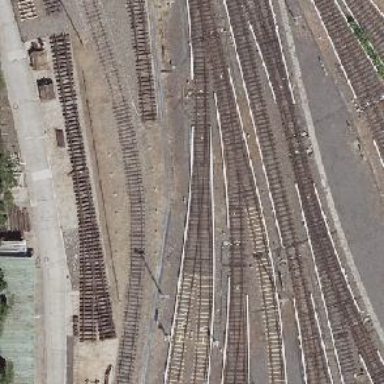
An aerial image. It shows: Yard with bottom electrified rail.